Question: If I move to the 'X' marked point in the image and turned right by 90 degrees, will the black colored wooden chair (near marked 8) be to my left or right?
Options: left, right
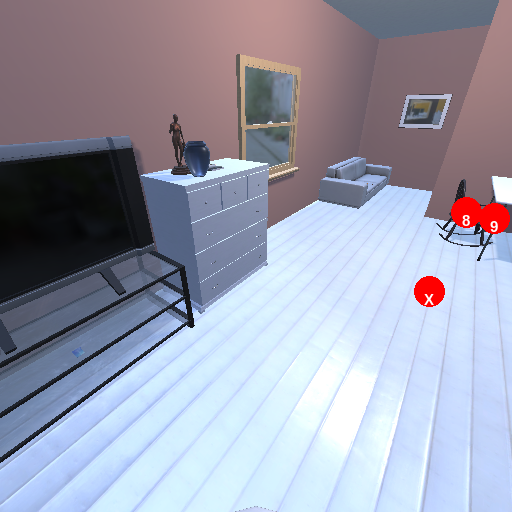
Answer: left